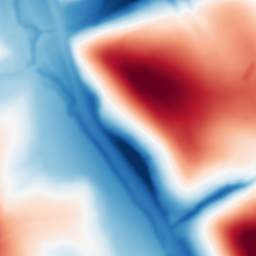
Category: multiscale
Decomposition family: dog_multiscale
Decomposition parameters: sigma_ratio: 2
n_scales: 5
base_sigma: 2
Upsampling method: bicubic
Upsampling parameters: scale: 8
Upsampling scale: 8